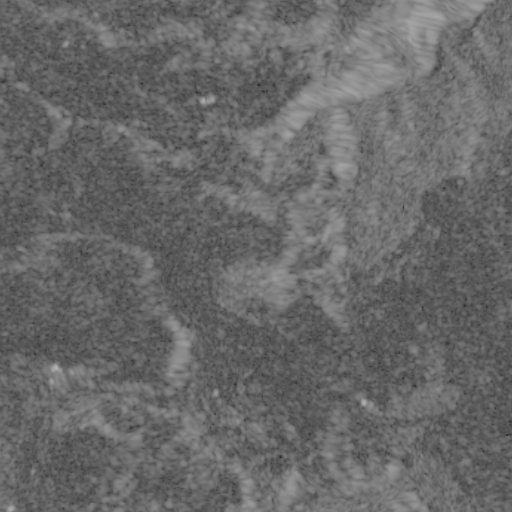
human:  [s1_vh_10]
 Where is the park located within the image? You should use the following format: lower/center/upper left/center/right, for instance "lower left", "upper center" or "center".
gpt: The park is located in the upper right of the image.
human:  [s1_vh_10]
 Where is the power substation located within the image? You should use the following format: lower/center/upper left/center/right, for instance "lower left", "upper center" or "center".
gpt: The power substation is located in the lower right of the image.
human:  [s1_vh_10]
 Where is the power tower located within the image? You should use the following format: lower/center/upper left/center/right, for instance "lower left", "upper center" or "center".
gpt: The power tower is located in the lower right of the image.
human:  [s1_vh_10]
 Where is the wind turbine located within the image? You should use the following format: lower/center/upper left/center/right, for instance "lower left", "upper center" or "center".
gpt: The wind turbine is located in the upper left of the image.
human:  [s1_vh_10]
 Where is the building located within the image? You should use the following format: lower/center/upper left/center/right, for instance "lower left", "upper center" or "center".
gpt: There is no building in the image.

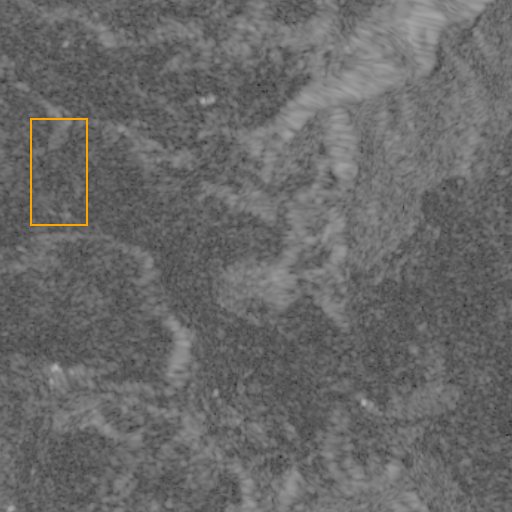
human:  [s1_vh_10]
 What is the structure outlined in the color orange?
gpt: There is no orange outline.
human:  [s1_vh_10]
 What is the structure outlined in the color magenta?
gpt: There is no structure outlined in magenta.